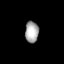
Tissue: lung
Cell type: Others
Senescence score: 0.5903
Nuclear area (px): 282
Mean DAPI intensity: 167.826